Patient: sex M, age 35
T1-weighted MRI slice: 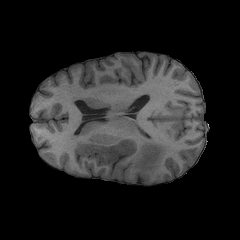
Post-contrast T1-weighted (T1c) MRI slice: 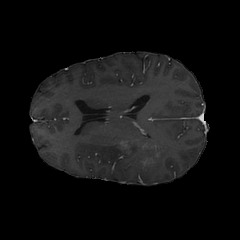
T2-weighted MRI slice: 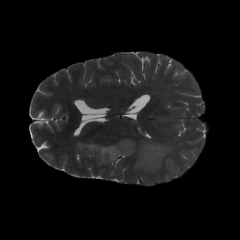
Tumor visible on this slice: yes
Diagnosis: Astrocytoma, IDH-mutant
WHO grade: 4